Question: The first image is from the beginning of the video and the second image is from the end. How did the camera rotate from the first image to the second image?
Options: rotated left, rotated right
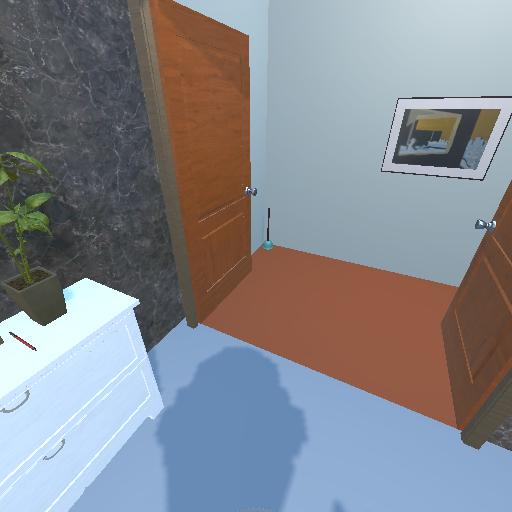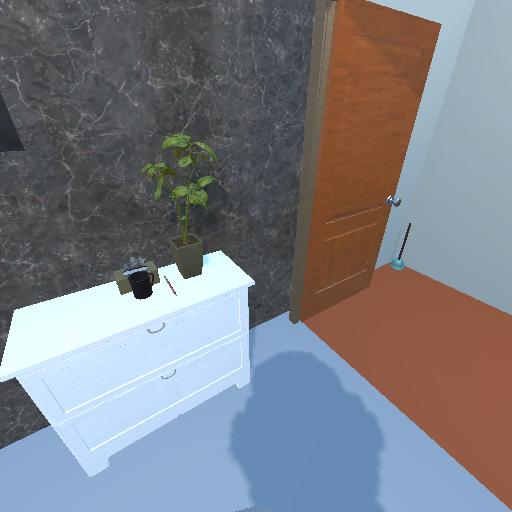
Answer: rotated left